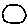
Label: circle